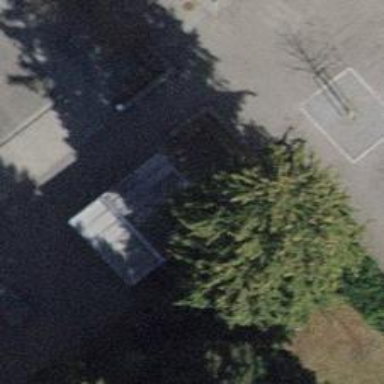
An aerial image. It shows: Bicycle parking area.